Question: I am having problems building an app that can access google accounts. I have the following code that gets the sign in . here are few screenshots so that whoever is trying to help can understand better.. and below is the code that am using
'''
private void browseGoogle_Loaded(object sender, RoutedEventArgs e)
{
string address = "https://accounts.google.com/o/oauth2/auth" +
"?client_id=" + "*******.apps.googleusercontent.com" +
"&scope=" + "https://www.googleapis.com/auth/plus.me" +
"&response_type=code" +
"&redirect_uri=" + "https://www.****.com/oauth2callback";
browseGoogle.Navigate(new Uri(address, UriKind.Absolute));
}
'''
<URL>
this is the URI its navigating to after allow access is selected/clicked. What does this mean?
This is all am doing. My BrowserNavigated Method doesn't contain any code as of now. I dunno what to do further.hence seeking help.
Please help me resolve this issue.. All answers and suggestion appreciated.
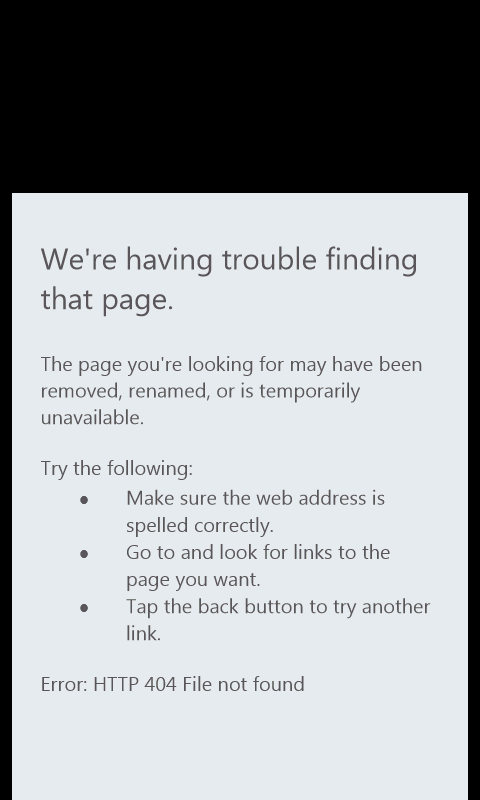
Answer: '''
private void browseGoogle_Loaded(object sender, RoutedEventArgs e)
{
try
{
StringBuilder autheticateURL = new StringBuilder();
autheticateURL.Append(GmailSettings.AuthorizeUri).Append("?client_id=").Append(GmailSettings.clientID).Append("&scope=").
Append(GmailSettings.ScopeValue).Append("&response_type=code").Append("&redirect_uri=").Append(GmailSettings.CallbackUri);
browseGoogle.Navigate(new Uri(autheticateURL.ToString(), UriKind.Absolute));
}
catch (Exception ex)
{
Logger.log(TAG, "browseGoogle_Loaded()", ex.Message);
}
}
/// <summary>
/// Called when the web browser initiates Navigation to various pages
/// </summary>
/// <param name="sender">Browser</param>
/// <param name="e">Navigating event arguments</param>
private void browseGoogle_Navigating(object sender, NavigatingEventArgs e)
{
try
{
string hostName = e.Uri.Host;
string URL = e.Uri.ToString();
if (hostName.StartsWith("localhost"))
{
NavigationService.Navigate(new Uri("/HomePage.xaml", UriKind.Relative));
}
}
catch (Exception ex)
{
Logger.log(TAG, "browseGoogle_Navigating()", ex.Message);
}
}
'''
The XAML goes like this
'''
<phone:WebBrowser x:Name="browseGoogle" Loaded="browseGoogle_Loaded" IsScriptEnabled="true" Navigating="browseGoogle_Navigating" />
'''
My mistakes were two:-
1) as vignesh has mentioned in his comments I was using a wrong Redirect URI.
2)IsScriptEnabled was not at all set in my Web Browser Controls. Once i set it true everything was fine.